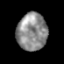
Tissue: prostate
Cell type: T cells
Senescence score: 0.3525
Nuclear area (px): 1105
Mean DAPI intensity: 140.462